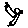
Label: bird